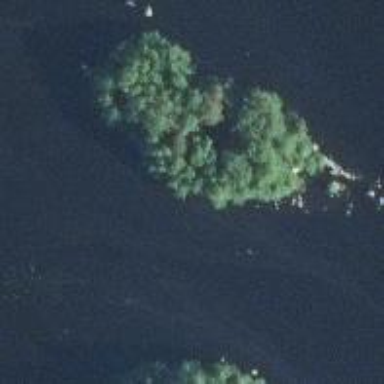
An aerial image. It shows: Islet.